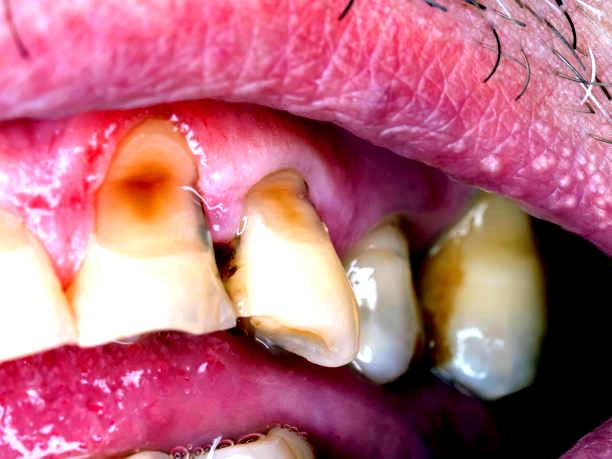
Condition: Gingivitis